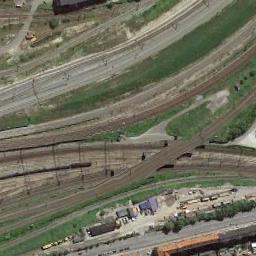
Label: railway